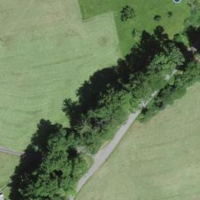
EUNIS habitat code: 24
Species observed at this site:
Plantago media